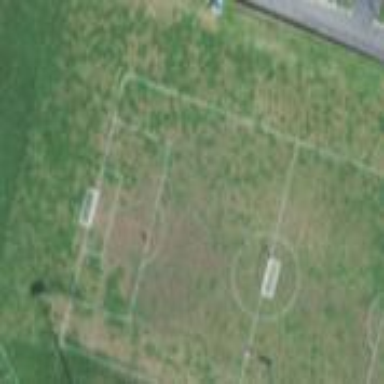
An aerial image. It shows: Soccer pitch designated for leisure and sports activities.